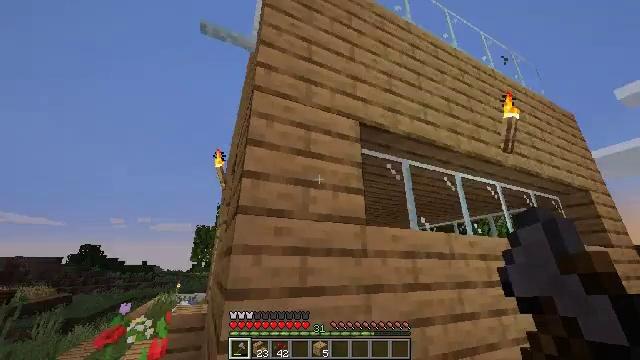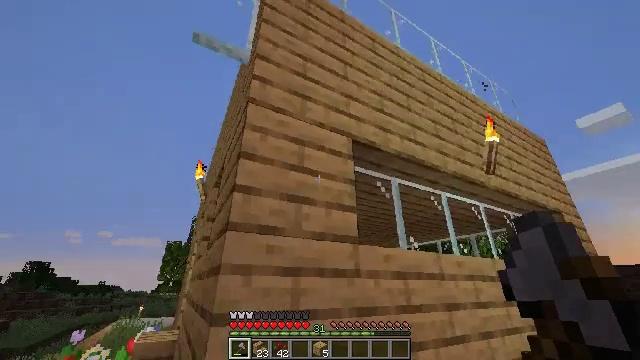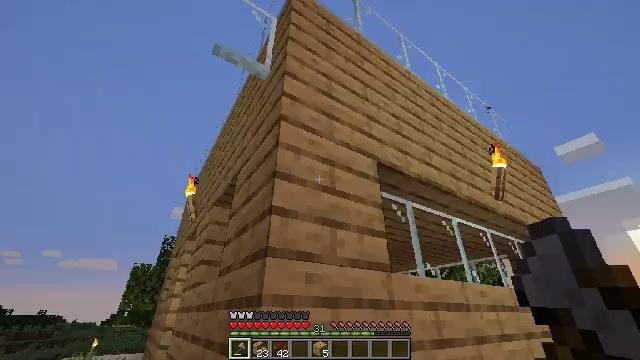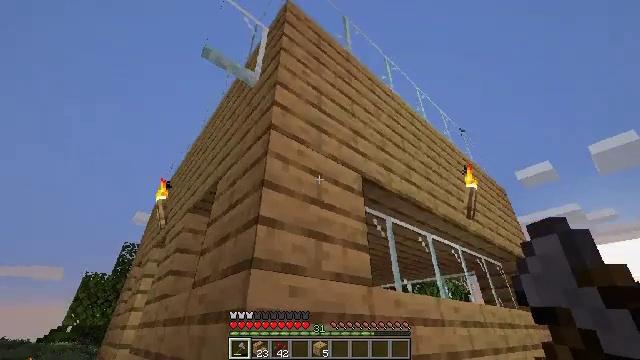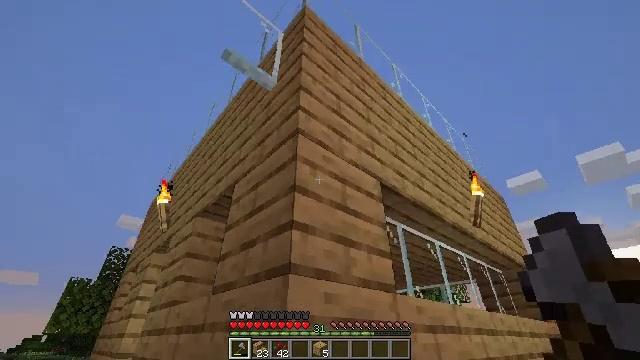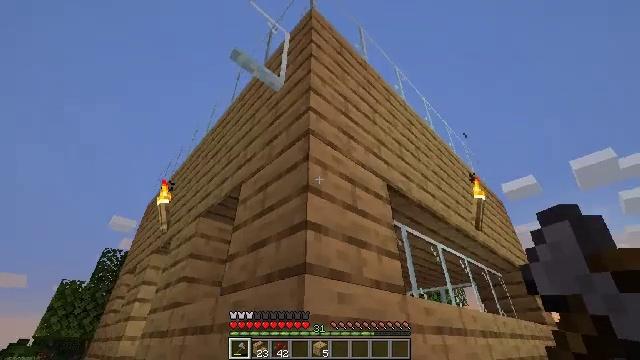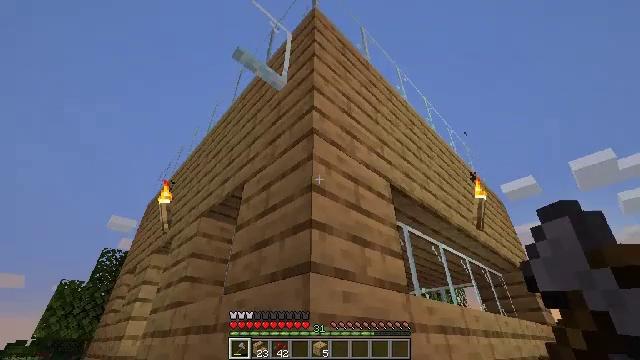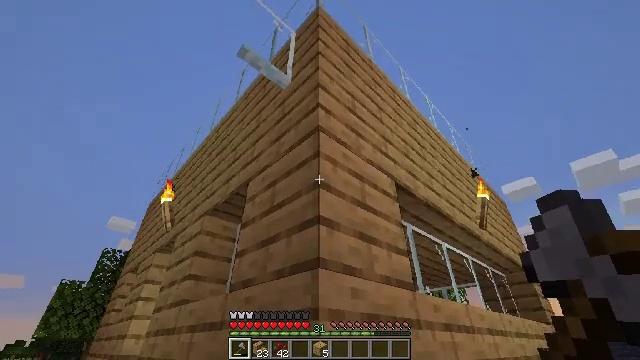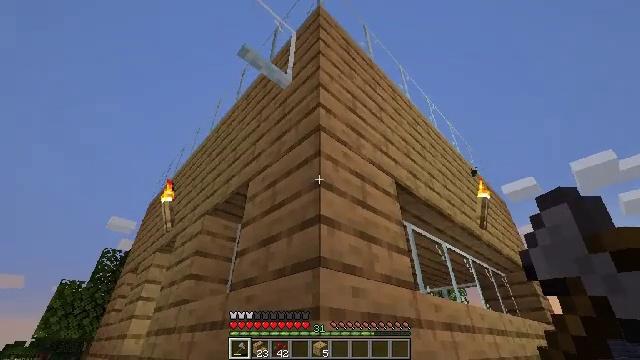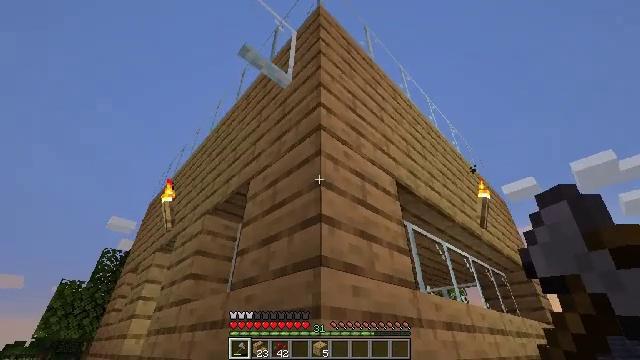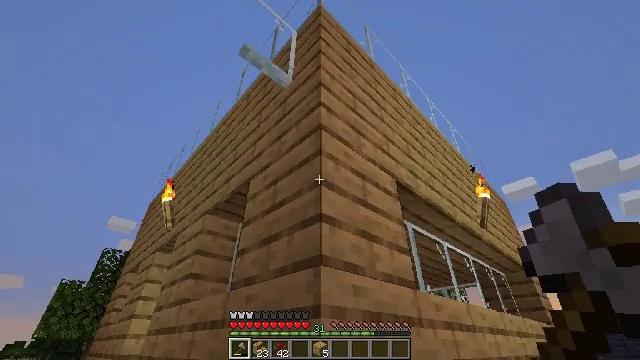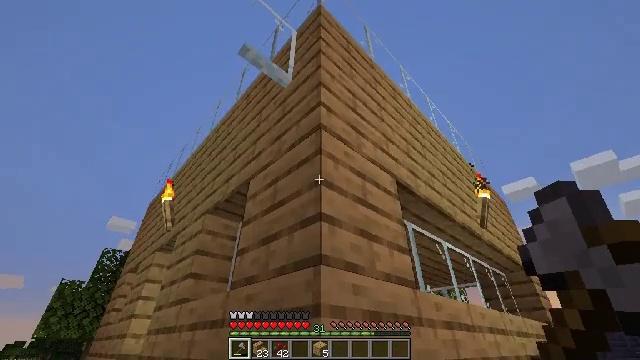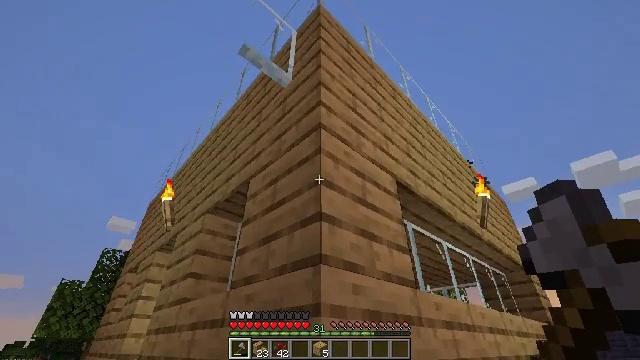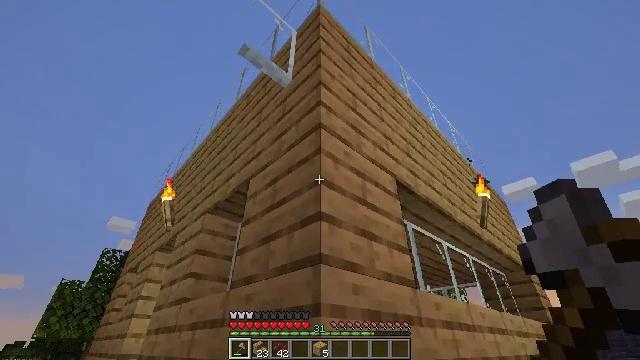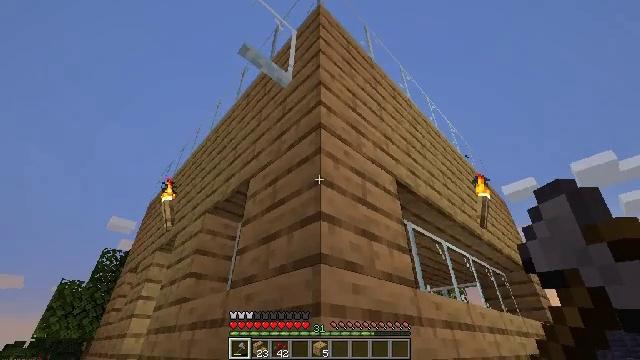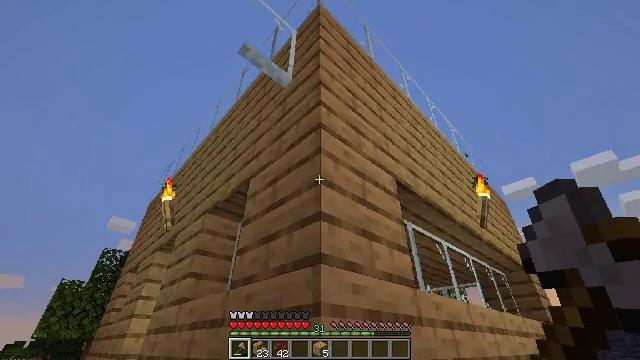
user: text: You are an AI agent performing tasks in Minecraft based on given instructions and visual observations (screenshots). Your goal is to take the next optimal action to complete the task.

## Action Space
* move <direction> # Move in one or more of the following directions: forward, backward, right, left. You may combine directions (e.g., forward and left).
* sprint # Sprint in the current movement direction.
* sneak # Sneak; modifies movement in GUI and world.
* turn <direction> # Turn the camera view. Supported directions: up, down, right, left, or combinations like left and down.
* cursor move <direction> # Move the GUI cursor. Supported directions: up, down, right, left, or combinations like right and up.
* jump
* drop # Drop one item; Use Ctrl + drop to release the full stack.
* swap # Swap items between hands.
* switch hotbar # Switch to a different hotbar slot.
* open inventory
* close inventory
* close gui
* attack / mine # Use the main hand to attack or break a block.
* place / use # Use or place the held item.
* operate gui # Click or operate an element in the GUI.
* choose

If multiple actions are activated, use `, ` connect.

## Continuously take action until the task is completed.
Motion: motion action
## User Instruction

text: Shatter the glass pane with a tool.
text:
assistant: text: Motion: move left, turn right and up
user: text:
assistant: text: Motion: move left, turn right and up
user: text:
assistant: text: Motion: move left, turn right and up
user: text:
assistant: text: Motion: turn right and up
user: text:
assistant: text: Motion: turn right
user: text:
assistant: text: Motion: no_op
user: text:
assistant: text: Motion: no_op
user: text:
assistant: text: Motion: no_op
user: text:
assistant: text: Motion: no_op
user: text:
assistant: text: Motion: no_op
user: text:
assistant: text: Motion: no_op
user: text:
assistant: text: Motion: no_op
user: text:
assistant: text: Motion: no_op
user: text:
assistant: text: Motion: no_op
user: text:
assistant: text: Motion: no_op
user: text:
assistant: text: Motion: turn left and down
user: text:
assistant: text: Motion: no_op
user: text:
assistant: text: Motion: move left
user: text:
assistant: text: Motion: move left
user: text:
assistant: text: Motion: move left, turn right and up
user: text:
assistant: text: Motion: move left, turn right and up
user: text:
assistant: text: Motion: move left, turn right and up
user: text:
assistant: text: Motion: turn right and up
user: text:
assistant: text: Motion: turn right and up
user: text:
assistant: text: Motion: turn right and up
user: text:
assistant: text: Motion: turn right and up
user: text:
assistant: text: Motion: turn up
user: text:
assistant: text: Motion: no_op
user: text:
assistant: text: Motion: attack / mine
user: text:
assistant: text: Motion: attack / mine